Question: I need to create storage in order to persist files in Azure Cloud Shell.
I was told only North Europe is available for my azure resource group.
However, "Create storage" is disabled as shown below even when there is an available storage account.

Thanks in advance.
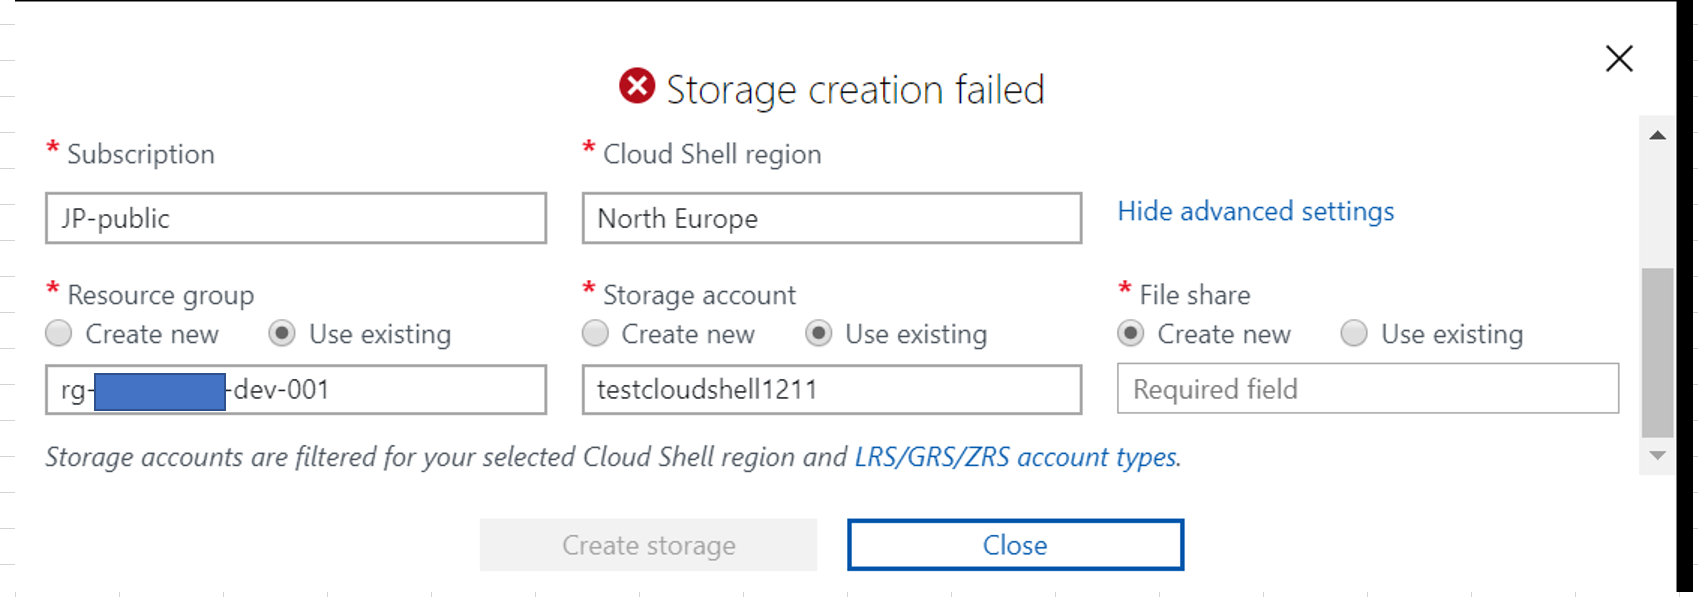
Answer: For this issue, you need to select the file share from what has been listed from 'Use existing' or 'Create new', then it will work.
<URL>